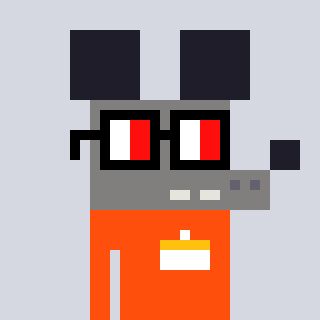
a pixel art character with square glasses with black frames and red eyes, a mouse-shaped head and a orange-colored body on a cool background